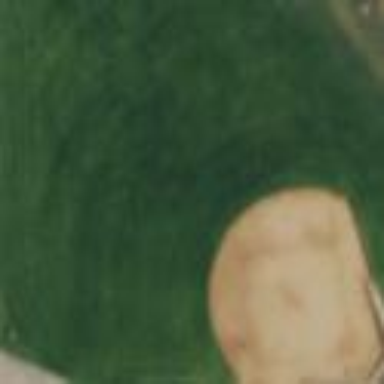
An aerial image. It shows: Baseball pitch for leisure and sports activities.